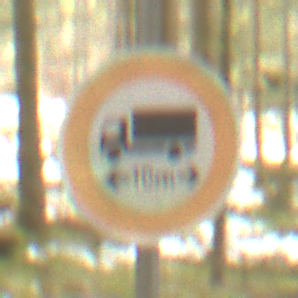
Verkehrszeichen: TatsaechlicheLaenge
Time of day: MorningAfternoon
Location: Outdoor (Nature)
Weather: Overcast
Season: Winter
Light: Natural